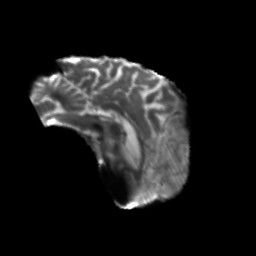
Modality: T2w
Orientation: sagittal
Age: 75
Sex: male
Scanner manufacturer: siemens
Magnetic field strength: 3 T
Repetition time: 5.47 s
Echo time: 0.0854 s